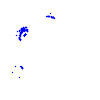
Particle: proton